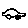
Label: car